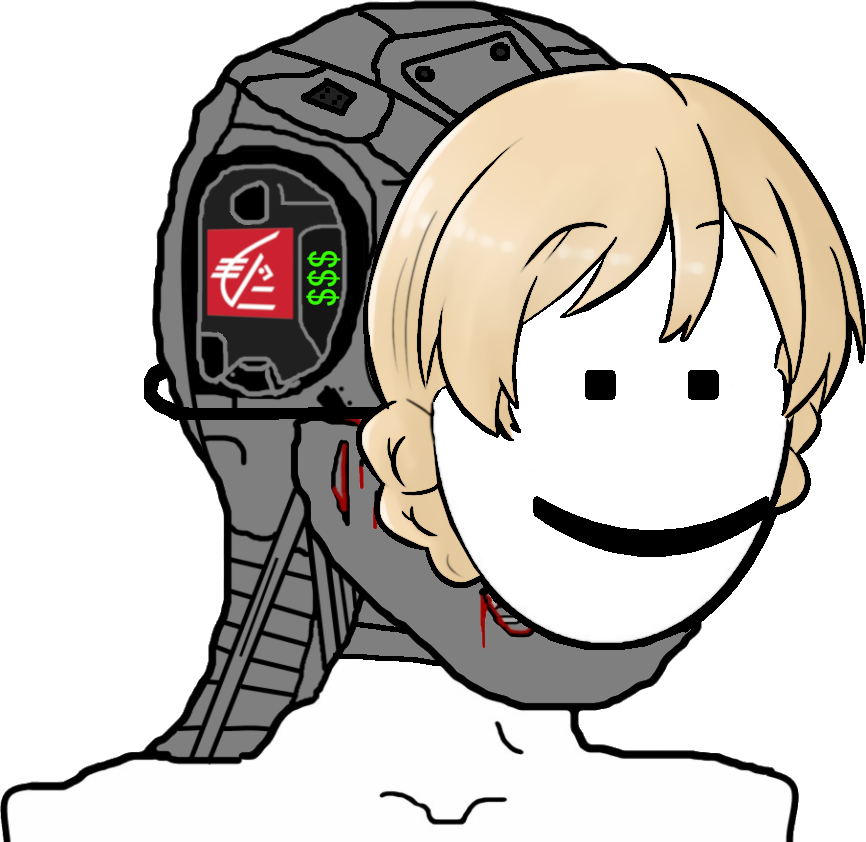
Label: 5_NPC